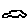
Label: car